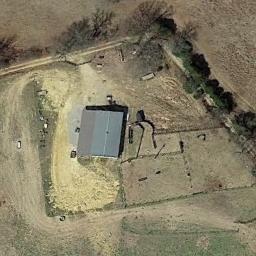
Label: residential